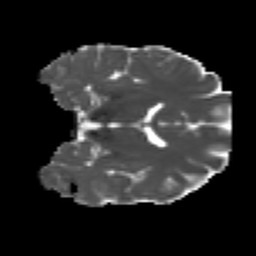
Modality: MD
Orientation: coronal
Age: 29
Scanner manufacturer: siemens
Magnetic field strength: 3 T
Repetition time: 4.52 s
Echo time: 0.084 s